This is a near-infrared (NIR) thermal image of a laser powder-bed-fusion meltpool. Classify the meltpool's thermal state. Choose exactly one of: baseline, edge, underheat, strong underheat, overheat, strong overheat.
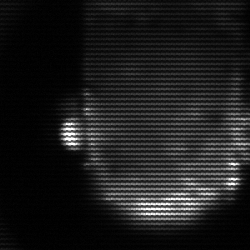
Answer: baseline